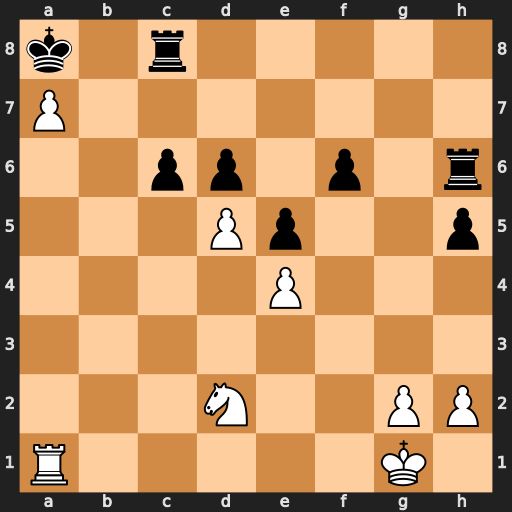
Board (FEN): k1r5/P7/2pp1p1r/3Pp2p/4P3/8/3N2PP/R5K1
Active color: w
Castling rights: -
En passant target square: -
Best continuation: Nc4 Rhh8 Nb6+ Kb7 Nxc8